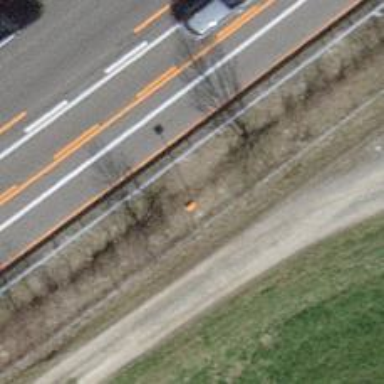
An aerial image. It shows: Object with orange color.